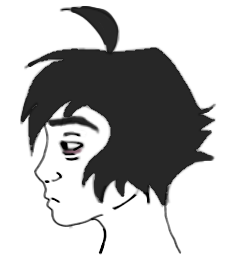
Label: 4_Yes_Chad